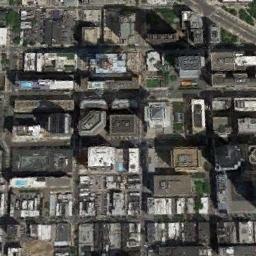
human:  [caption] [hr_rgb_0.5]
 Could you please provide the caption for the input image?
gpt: The commercial area is consist of many buildings .

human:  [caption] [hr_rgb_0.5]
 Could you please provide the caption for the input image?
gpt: A dense commercial area has lots of buildings of different heights .

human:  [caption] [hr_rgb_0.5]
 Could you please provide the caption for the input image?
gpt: There are many densely arranged buildings and several roads and many trees in a business district .

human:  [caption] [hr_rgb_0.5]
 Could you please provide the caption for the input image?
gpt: There was a lot of traffic on the road next to the building .

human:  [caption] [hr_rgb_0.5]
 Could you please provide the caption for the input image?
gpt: There are many buildings arranged neatly on a commercial area .